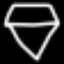
Label: diamond